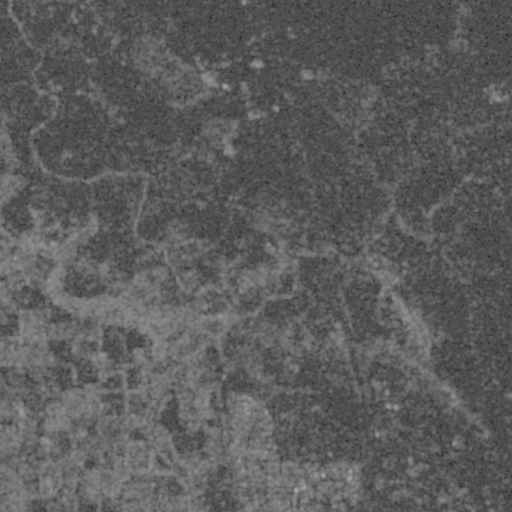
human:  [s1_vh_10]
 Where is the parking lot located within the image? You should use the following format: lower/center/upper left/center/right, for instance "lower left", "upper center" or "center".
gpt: The parking lot is located in the upper center of the image.
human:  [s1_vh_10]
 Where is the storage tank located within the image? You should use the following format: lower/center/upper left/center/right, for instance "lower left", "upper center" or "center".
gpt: The storage tank is located in the lower right of the image.
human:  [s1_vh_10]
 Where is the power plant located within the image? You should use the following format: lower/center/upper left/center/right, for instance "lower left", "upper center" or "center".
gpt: There is no power plant in the image.

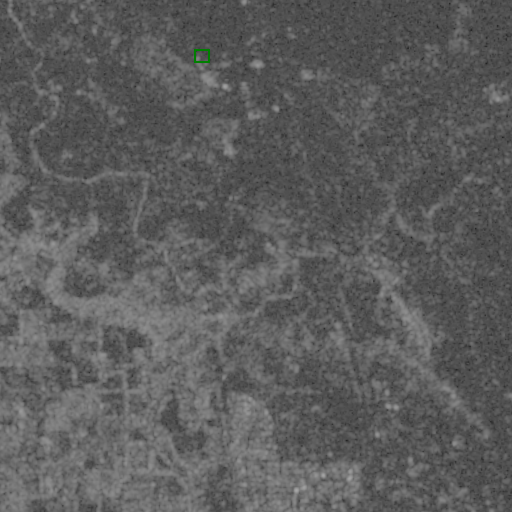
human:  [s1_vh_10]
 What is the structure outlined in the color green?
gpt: The structure outlined in green is a parking lot.
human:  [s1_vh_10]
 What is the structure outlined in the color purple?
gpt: There is no purple outline.